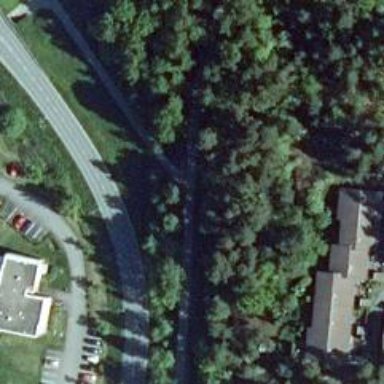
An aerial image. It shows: Asphalt cycleway.